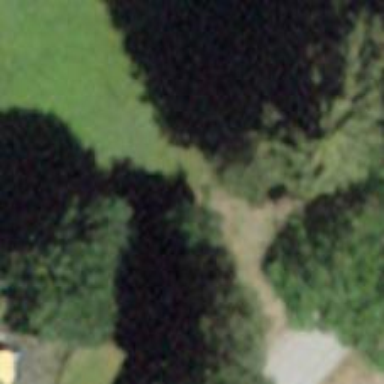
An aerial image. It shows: Single tag "natural: tree."